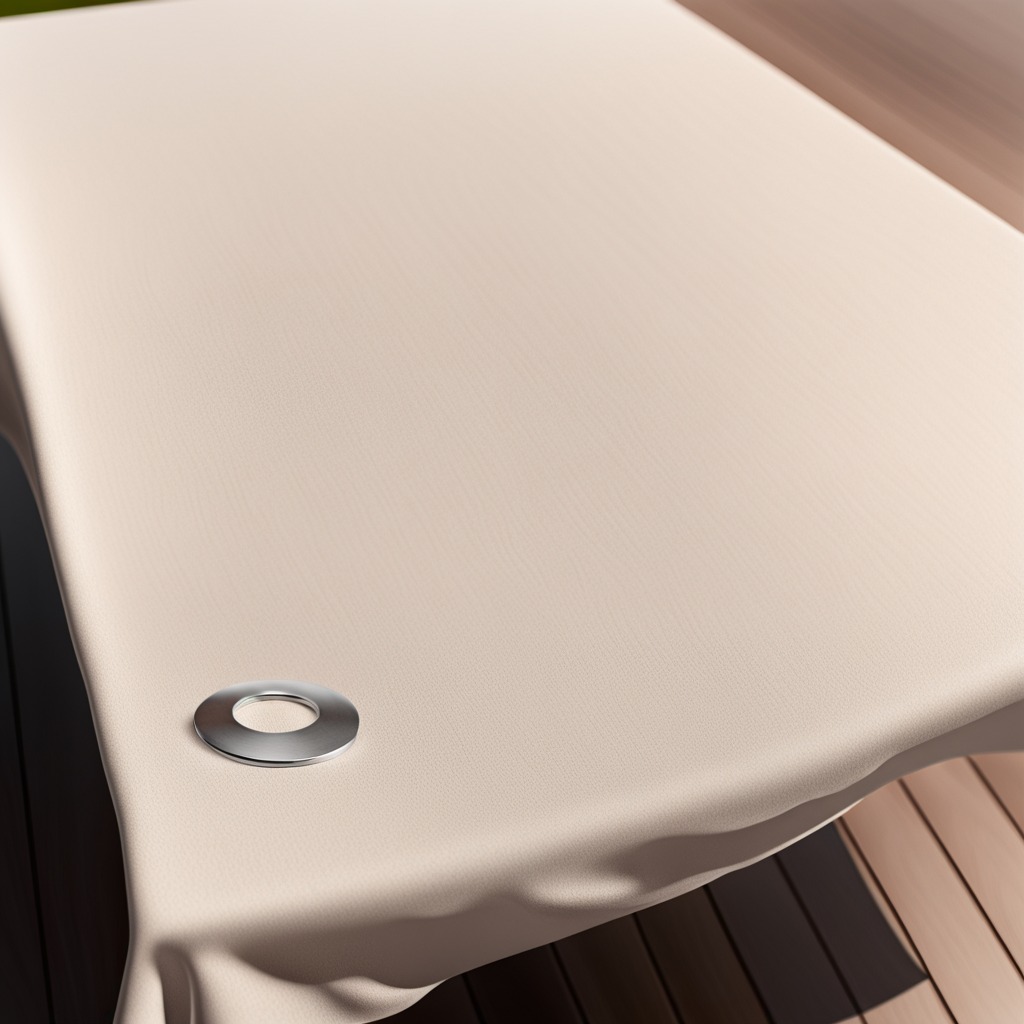
A flat metal washer lying on a clean wooden table covered with a plain fabric table cloth in an outdoor workshop during daytime bright natural light soft shadows worn but beneath the cloth